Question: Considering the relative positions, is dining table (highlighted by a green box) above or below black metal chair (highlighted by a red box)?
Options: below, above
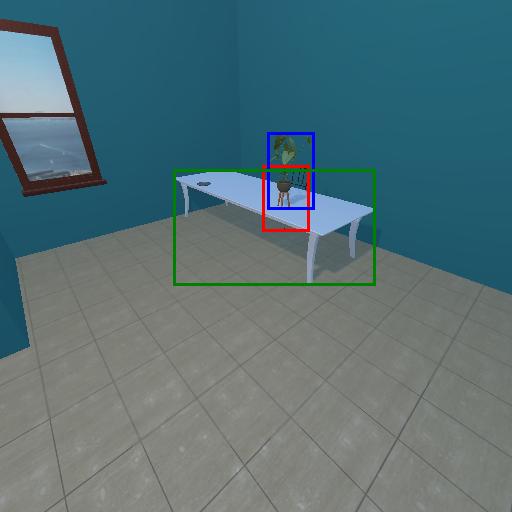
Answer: below